Interaction volume radius: 5 \u00c5
Interaction volume height: 25 \u00c5
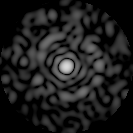
Disorder parameter: 0.8329